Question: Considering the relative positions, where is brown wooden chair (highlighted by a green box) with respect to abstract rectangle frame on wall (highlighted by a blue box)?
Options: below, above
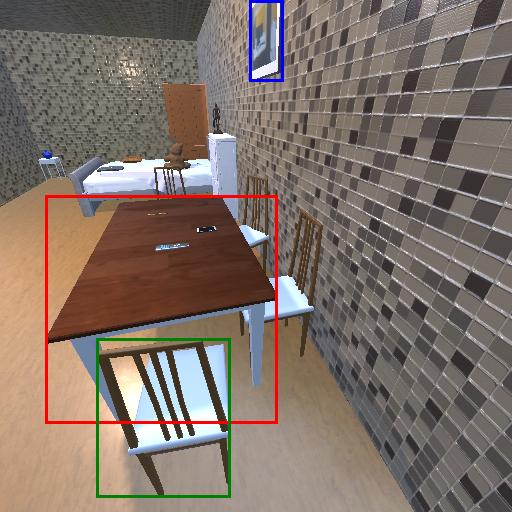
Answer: below